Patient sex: F
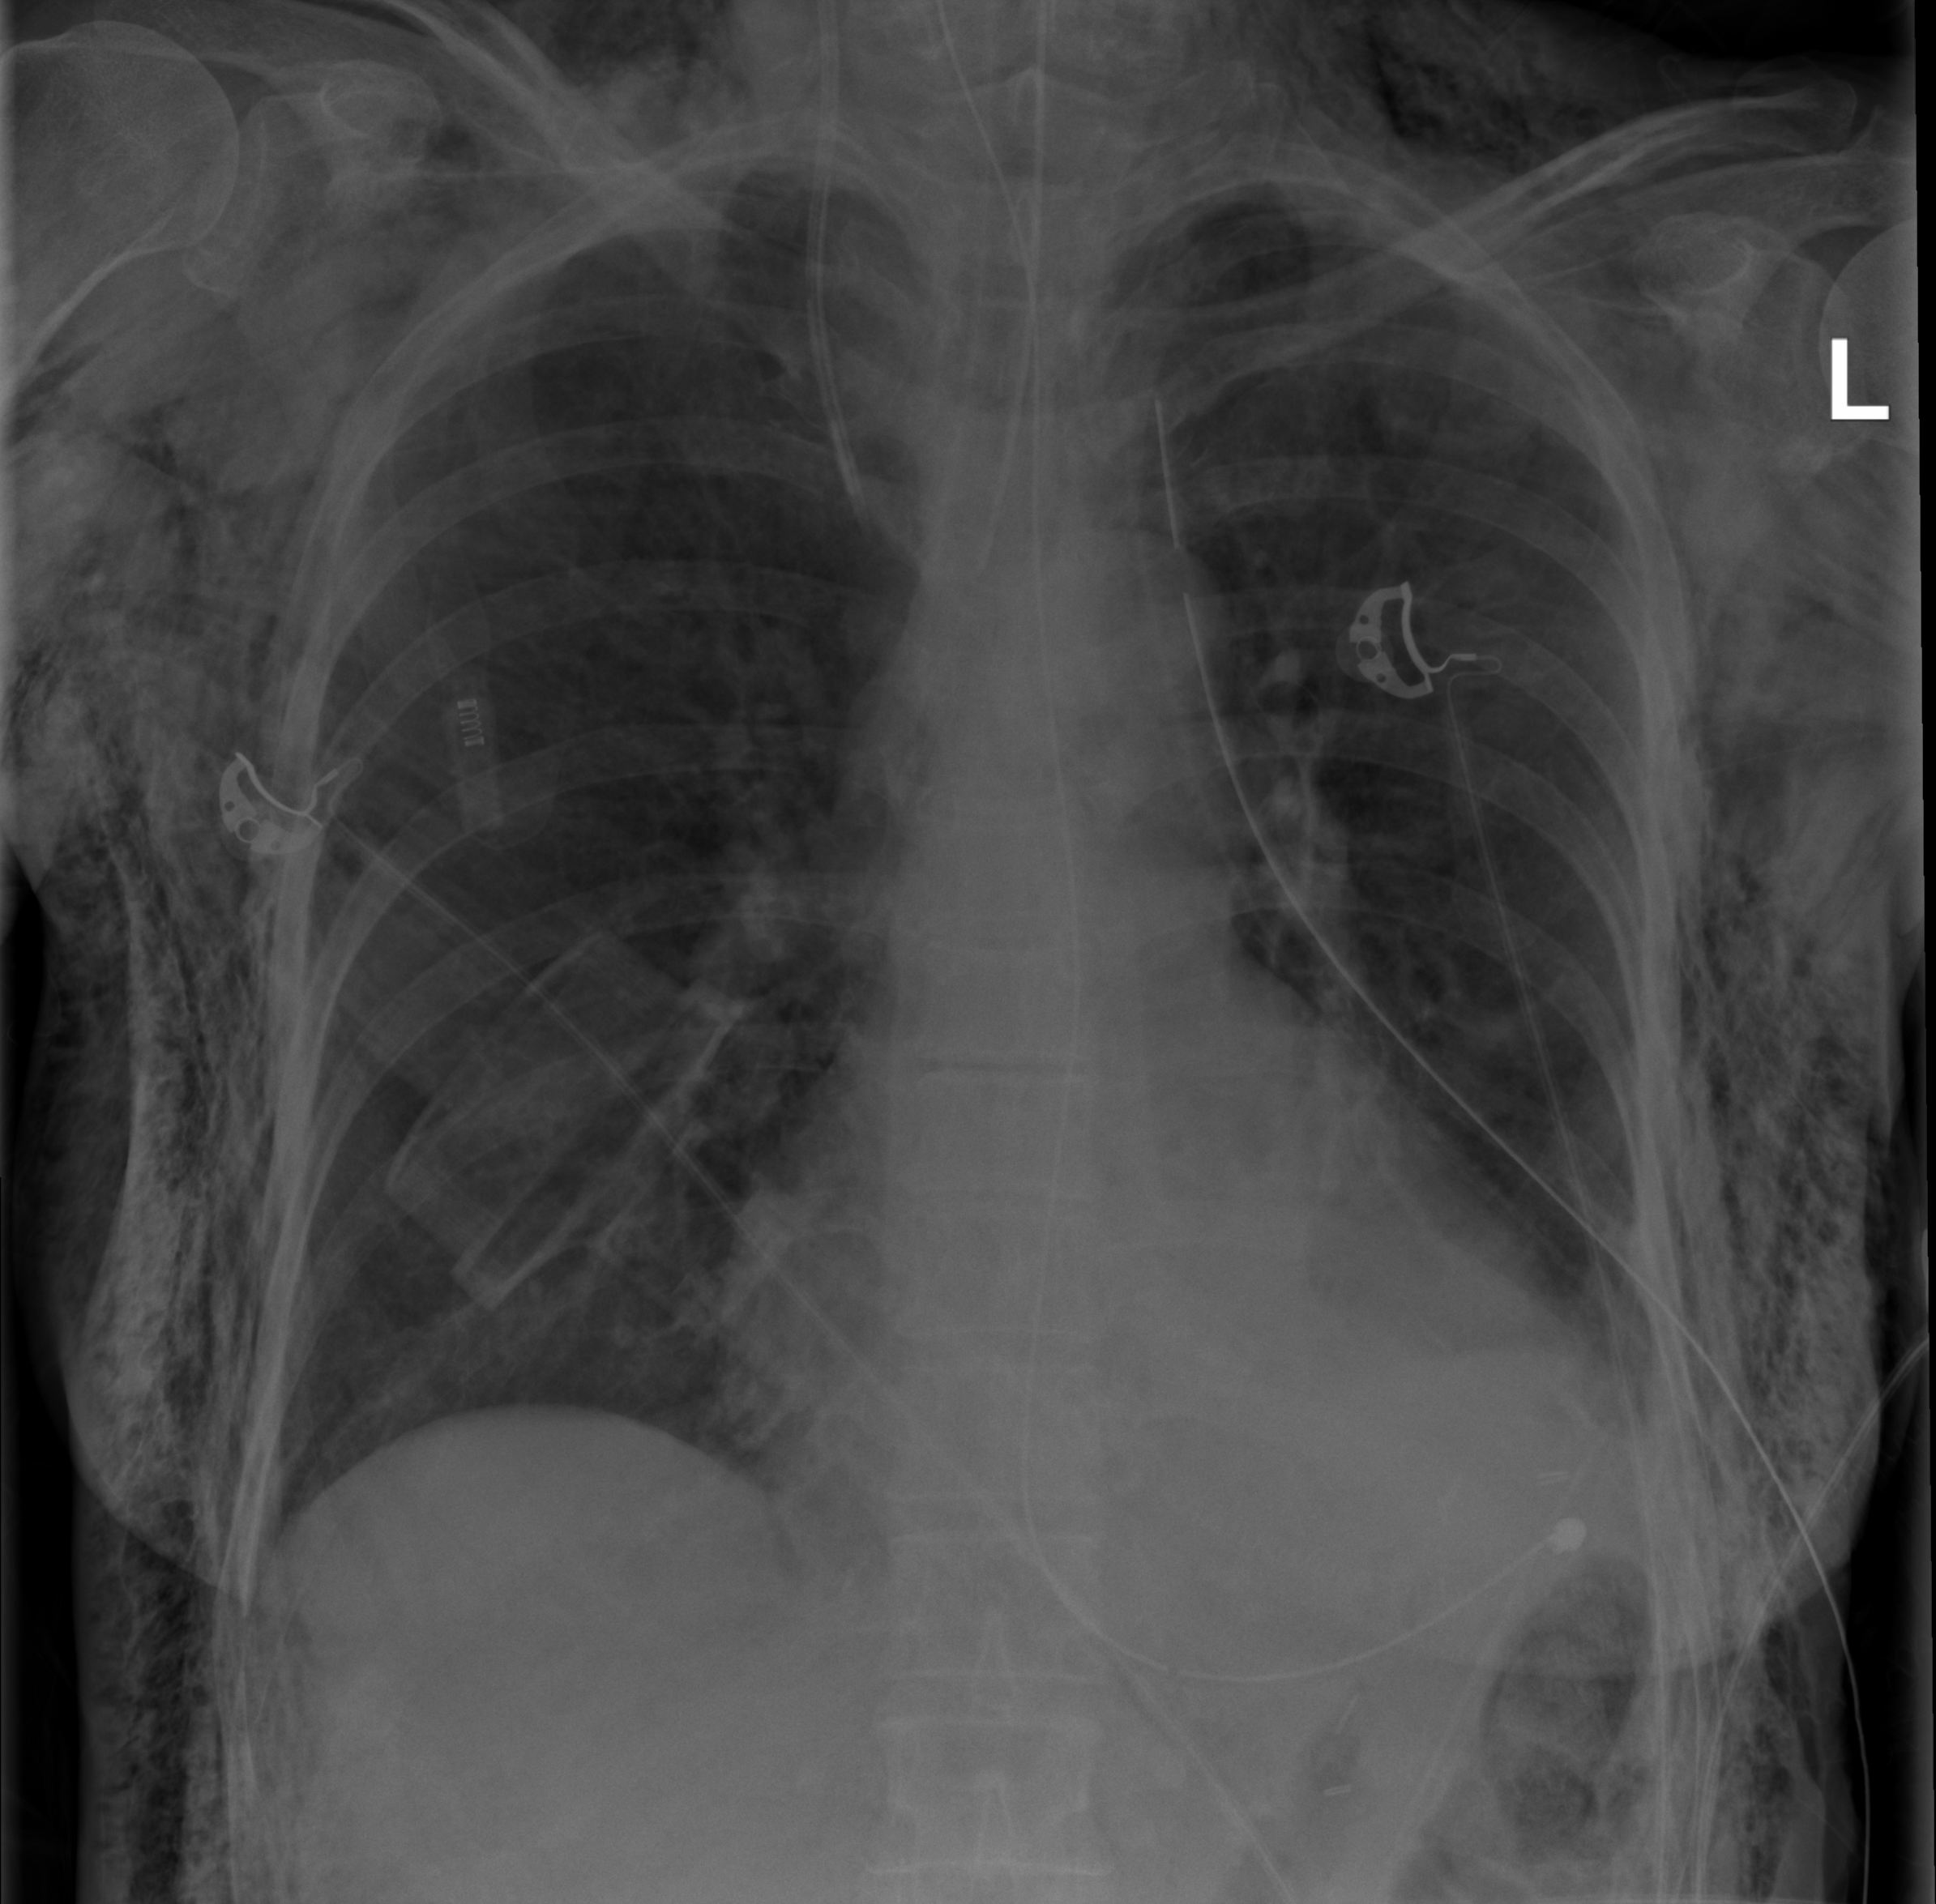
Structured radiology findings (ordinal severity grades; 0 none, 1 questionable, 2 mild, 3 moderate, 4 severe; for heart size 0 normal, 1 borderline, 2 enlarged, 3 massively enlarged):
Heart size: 0
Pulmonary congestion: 0
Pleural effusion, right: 0
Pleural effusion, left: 2
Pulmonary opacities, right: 0
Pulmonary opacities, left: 0
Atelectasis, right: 0
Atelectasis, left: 0